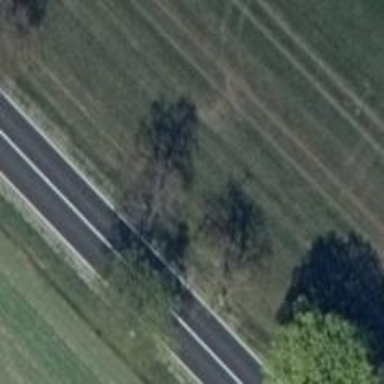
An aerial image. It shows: Row of deciduous broadleaved trees.